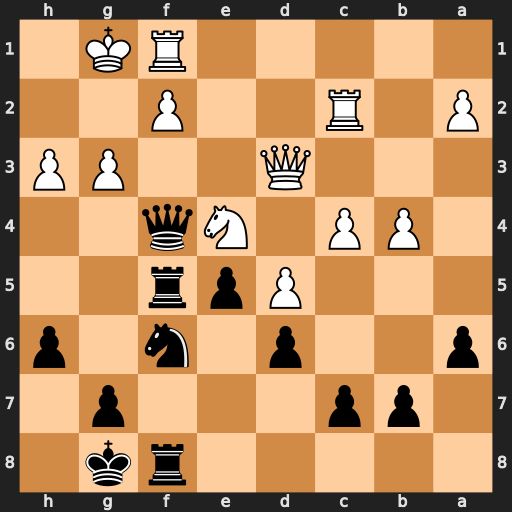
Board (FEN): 5rk1/1pp3p1/p2p1n1p/3Ppr2/1PP1Nq2/3Q2PP/P1R2P2/5RK1
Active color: b
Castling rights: -
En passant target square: -
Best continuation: Qxe4 Qxe4 Nxe4